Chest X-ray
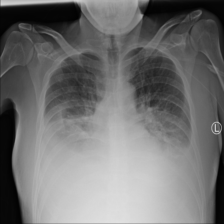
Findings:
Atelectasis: positive
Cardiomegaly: negative
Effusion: positive
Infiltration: negative
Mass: negative
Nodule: negative
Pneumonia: negative
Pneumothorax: negative
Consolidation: negative
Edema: negative
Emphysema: negative
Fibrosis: negative
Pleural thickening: negative
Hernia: negative